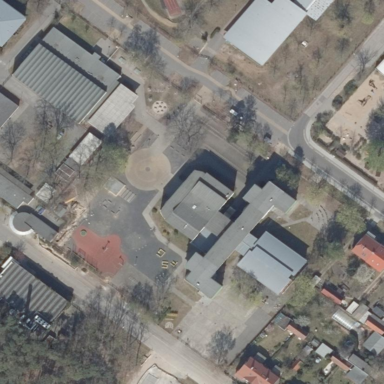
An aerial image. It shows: School.